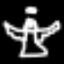
Label: angel